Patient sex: F
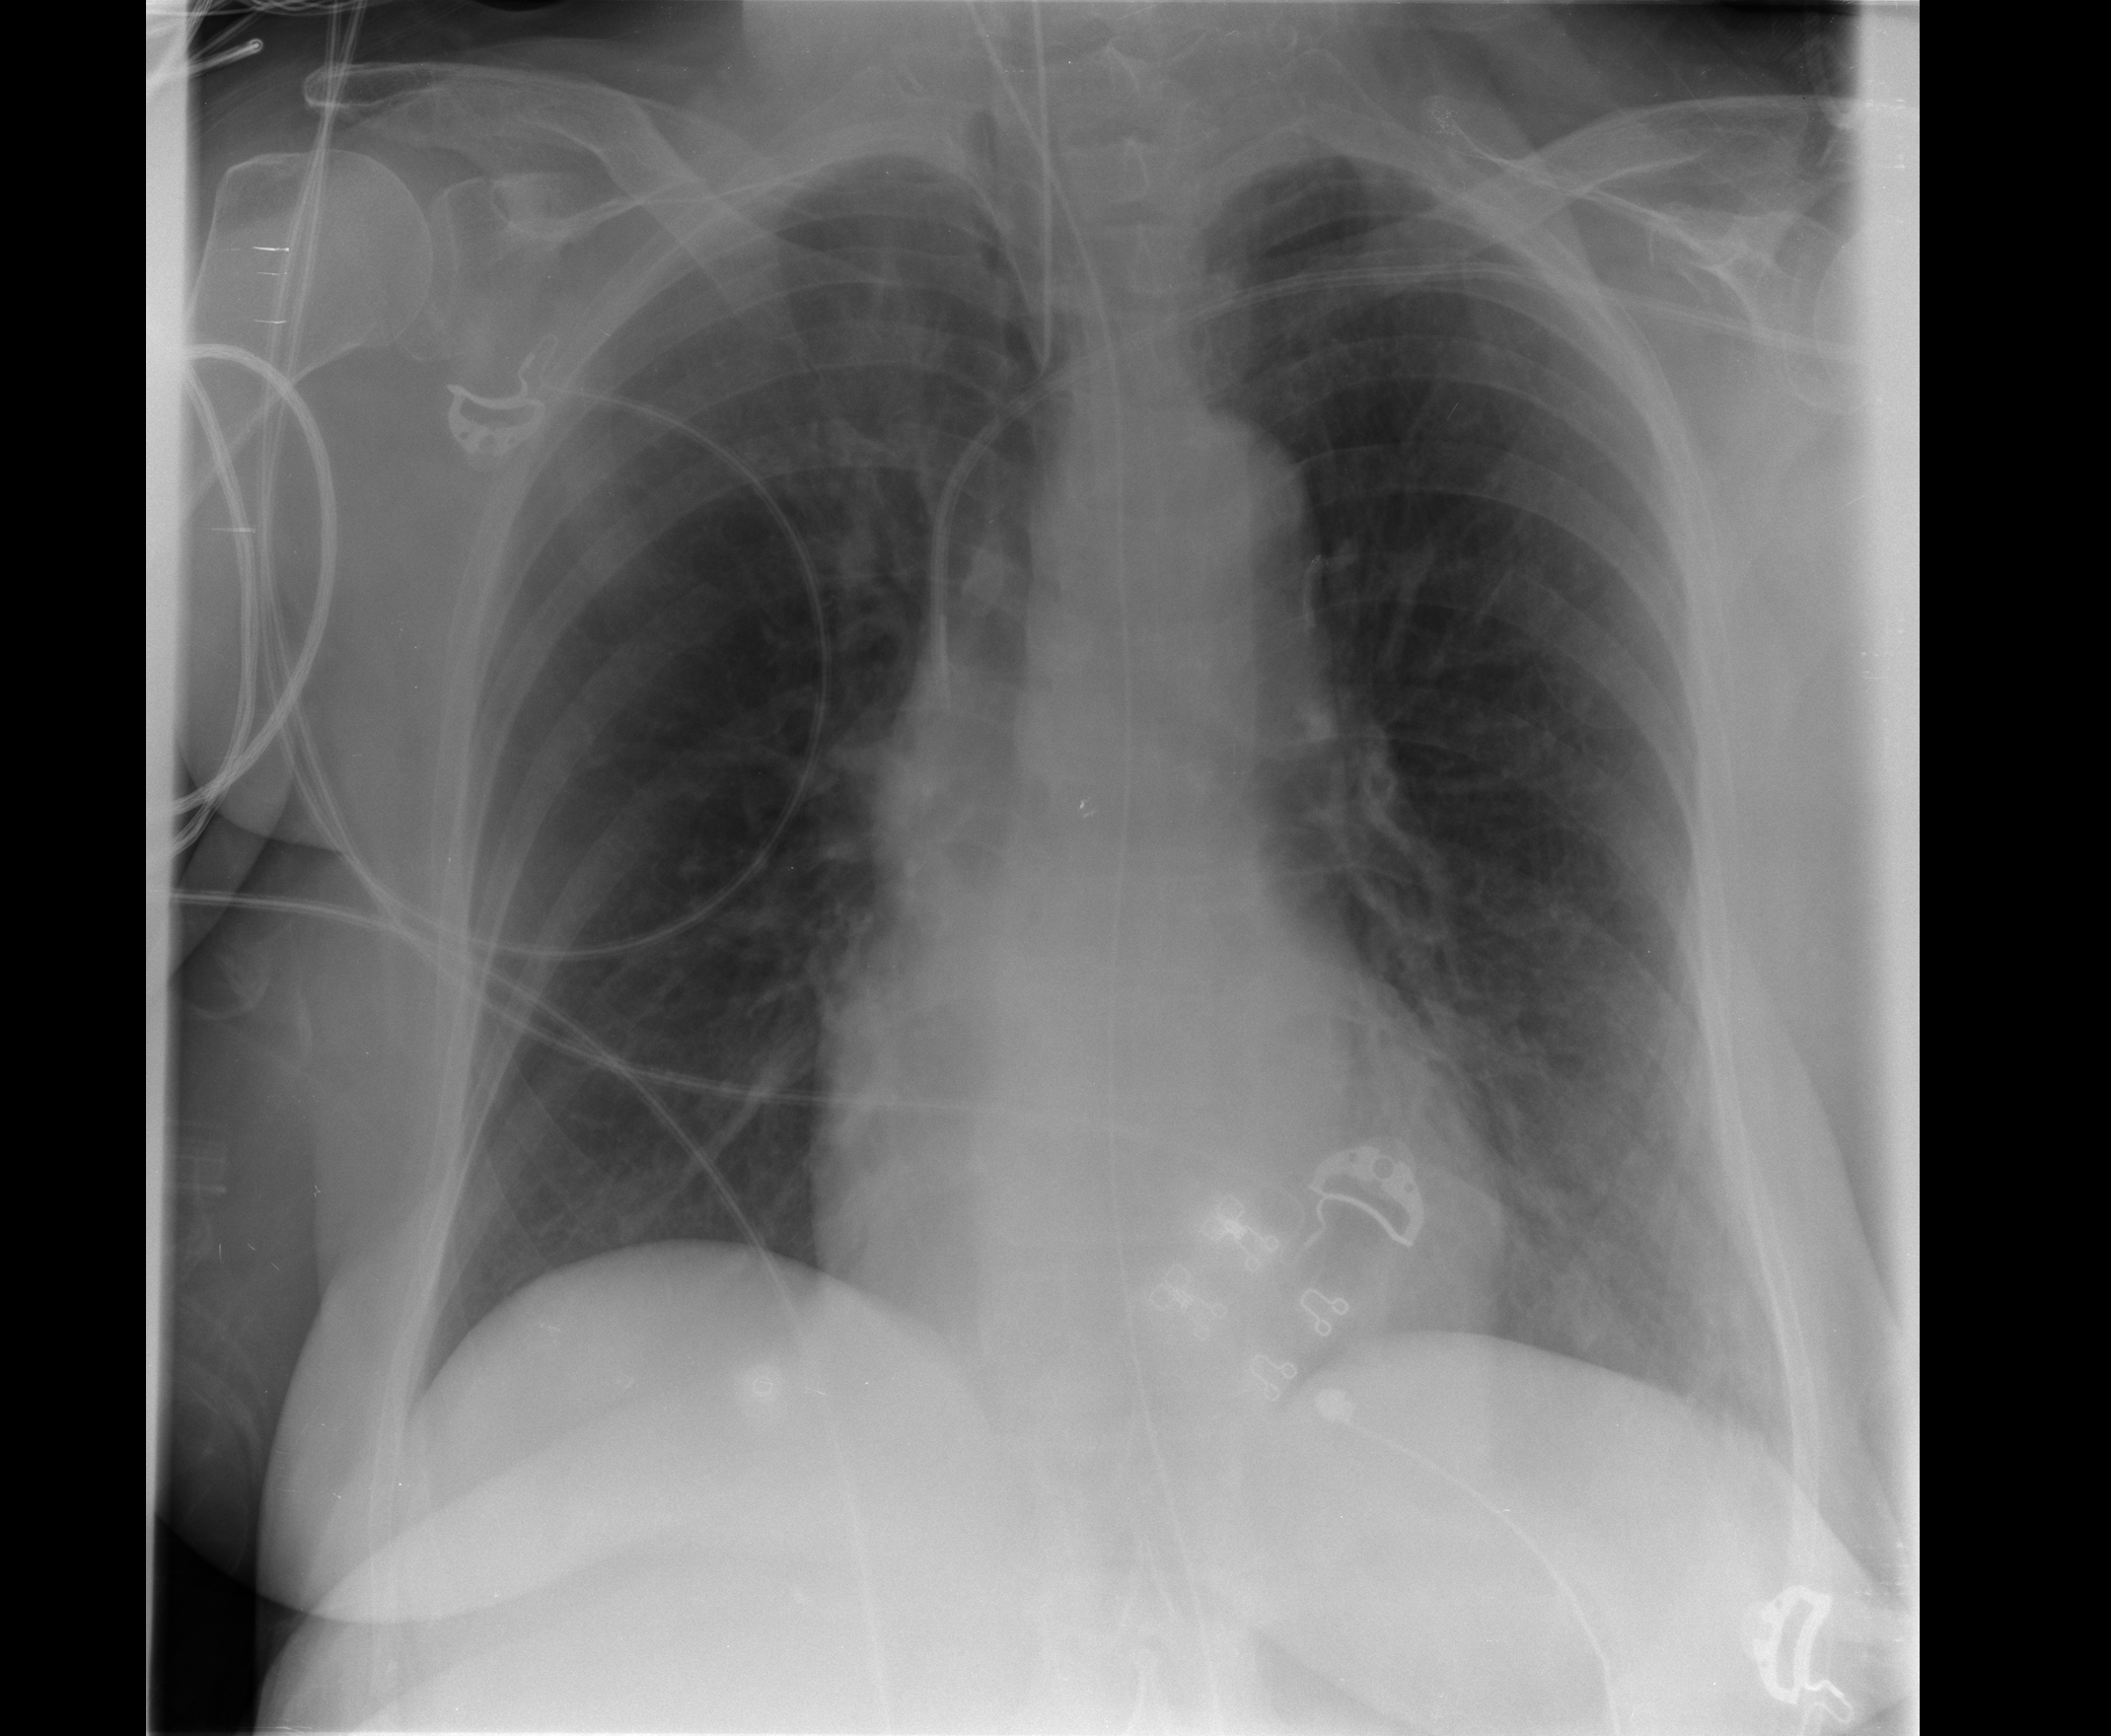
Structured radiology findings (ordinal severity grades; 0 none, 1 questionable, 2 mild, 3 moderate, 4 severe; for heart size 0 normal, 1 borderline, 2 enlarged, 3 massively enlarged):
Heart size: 0
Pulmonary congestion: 0
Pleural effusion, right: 0
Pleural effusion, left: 0
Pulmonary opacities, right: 0
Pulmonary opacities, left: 0
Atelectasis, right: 0
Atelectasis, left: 1